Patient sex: M
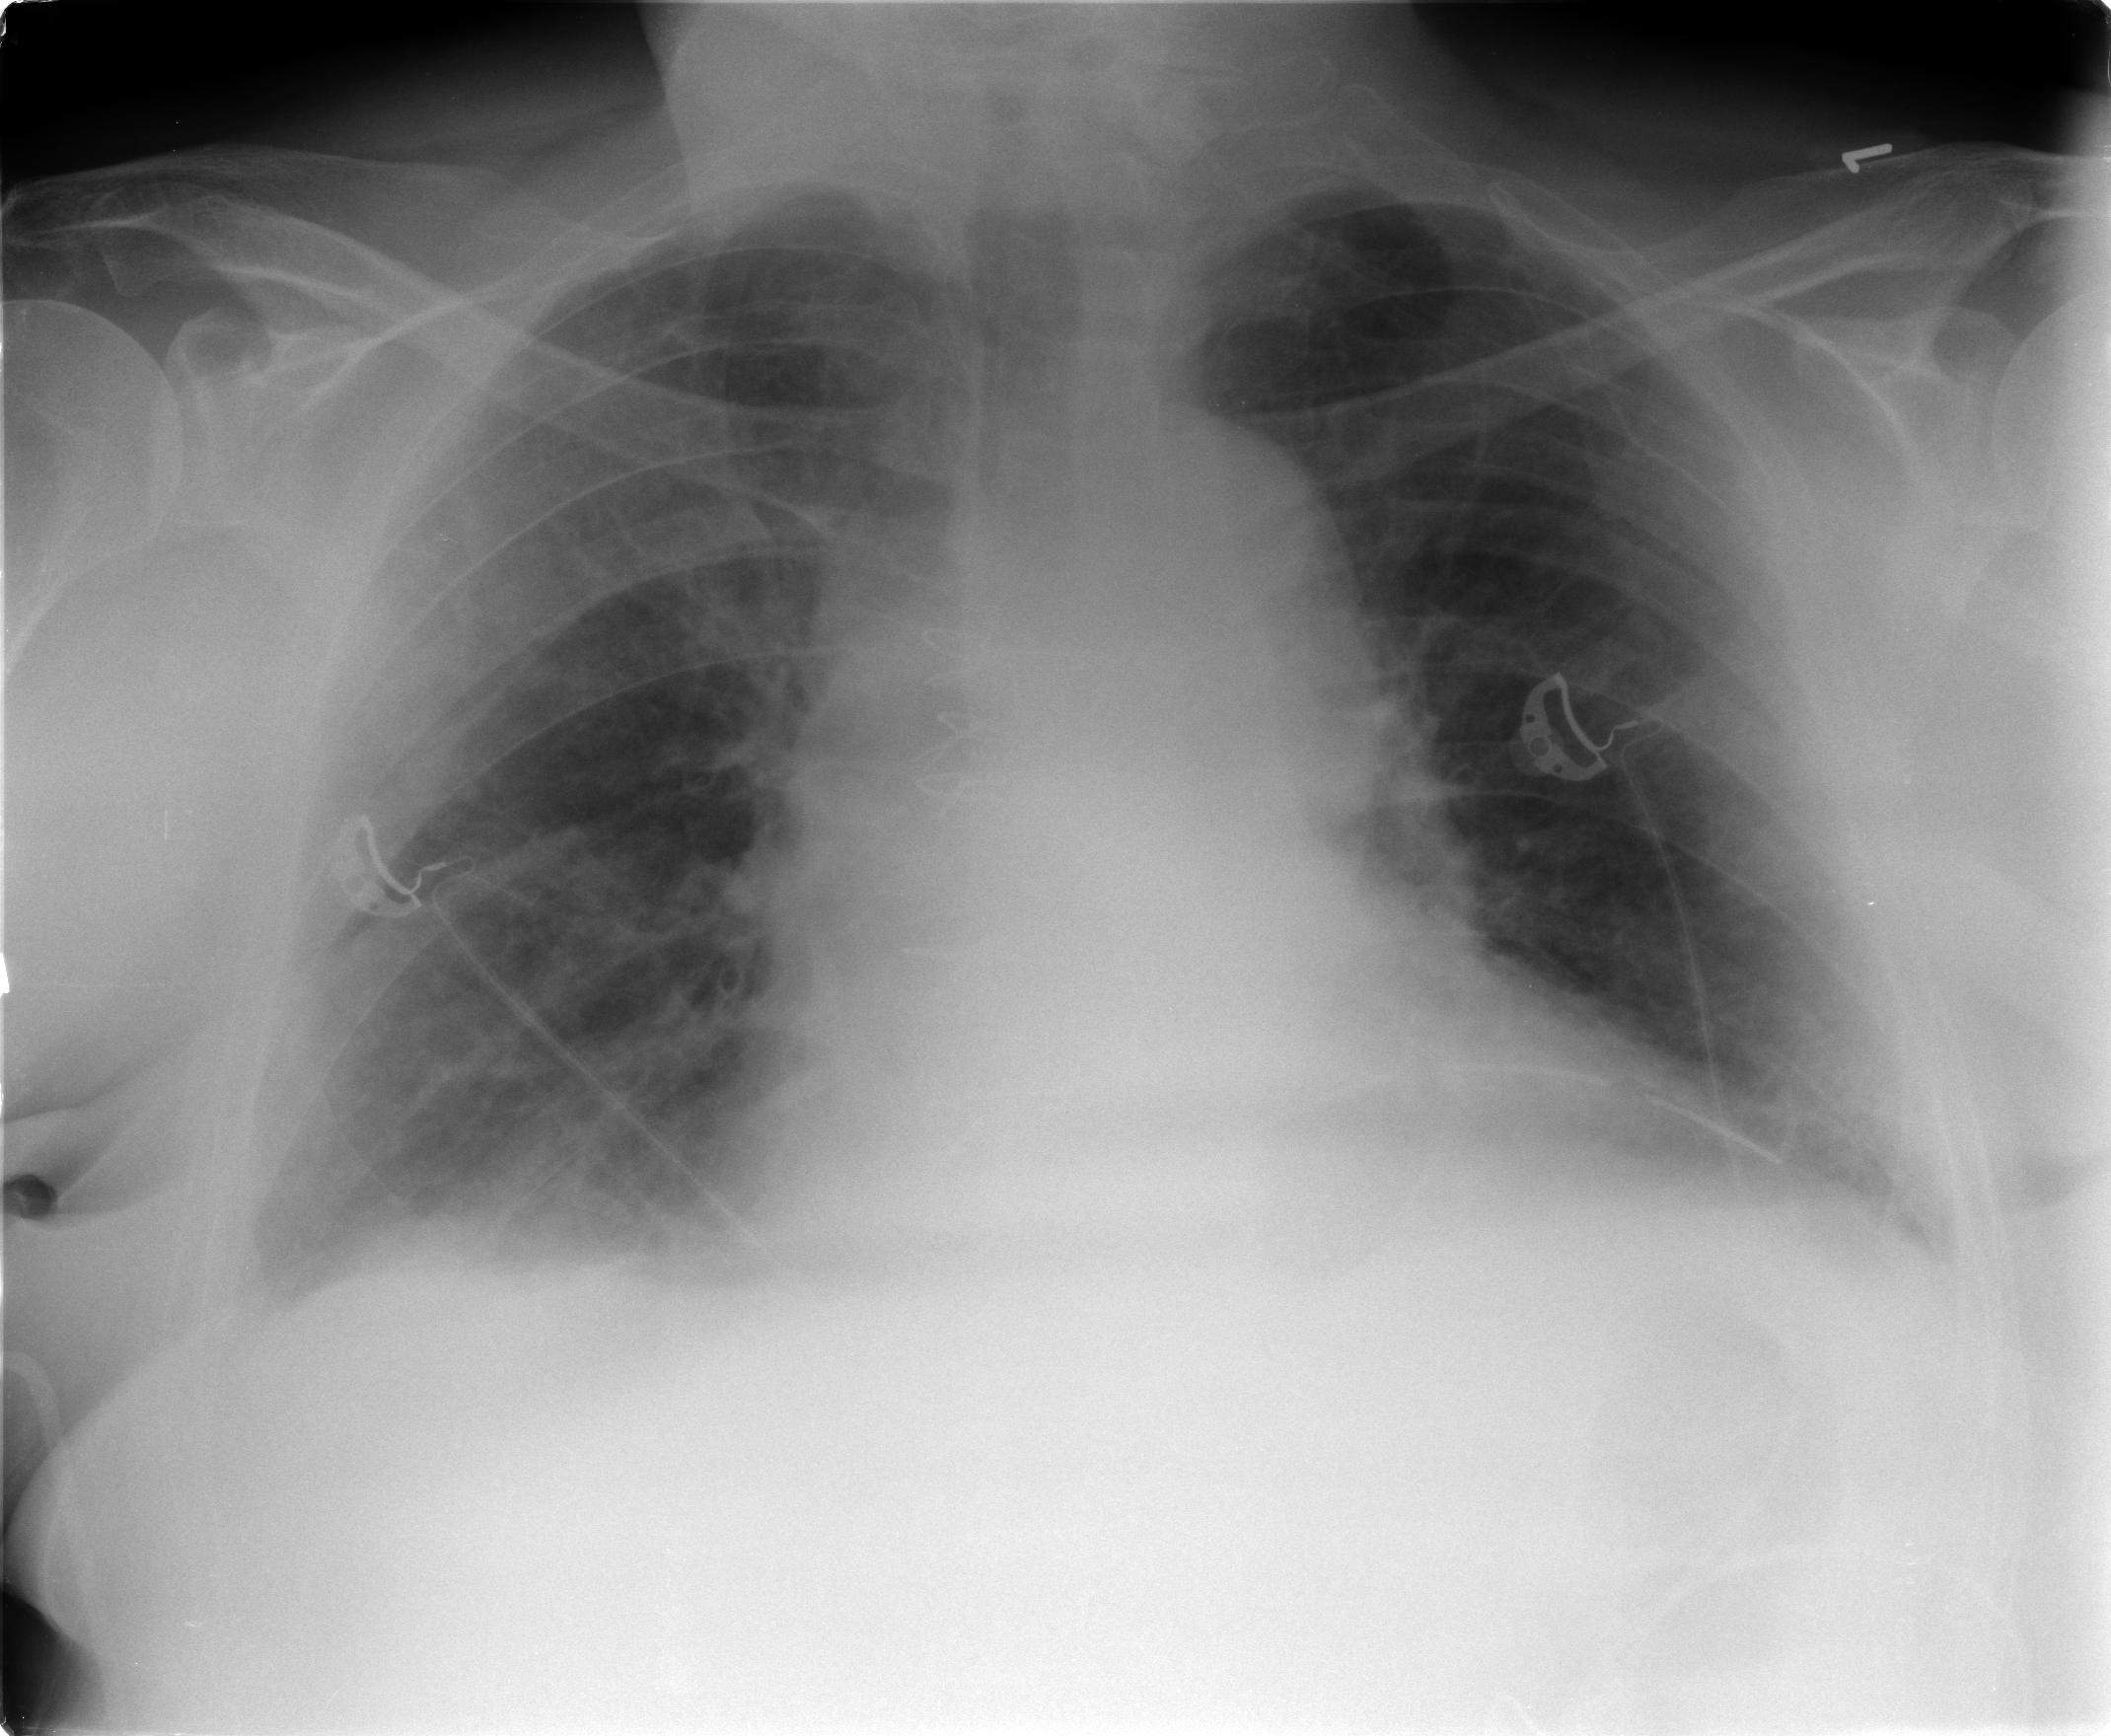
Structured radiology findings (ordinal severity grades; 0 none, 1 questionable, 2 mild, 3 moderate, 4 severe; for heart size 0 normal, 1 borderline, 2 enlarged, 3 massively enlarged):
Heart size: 1
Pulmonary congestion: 2
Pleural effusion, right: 2
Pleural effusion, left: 1
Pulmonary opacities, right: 1
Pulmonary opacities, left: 0
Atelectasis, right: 2
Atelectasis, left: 2